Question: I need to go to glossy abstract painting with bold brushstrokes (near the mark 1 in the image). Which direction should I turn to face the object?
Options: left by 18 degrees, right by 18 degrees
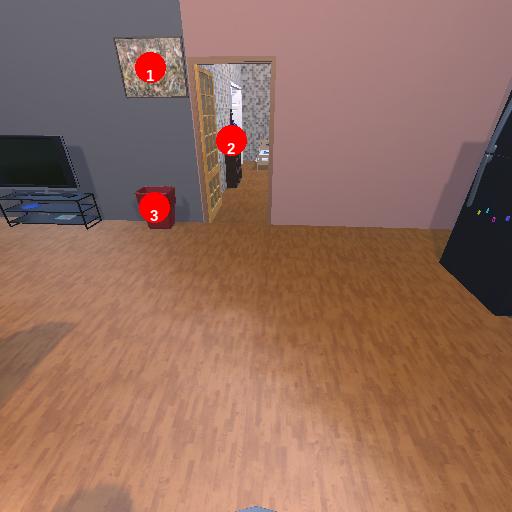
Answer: left by 18 degrees